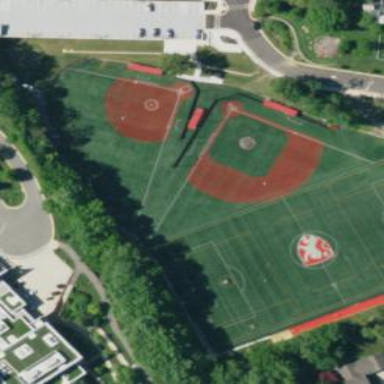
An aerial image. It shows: Baseball pitch for leisure land.